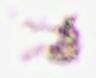
Label: Detritus